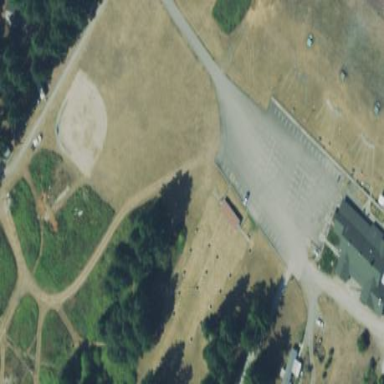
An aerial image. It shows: Archery pitch used for leisure and sports.